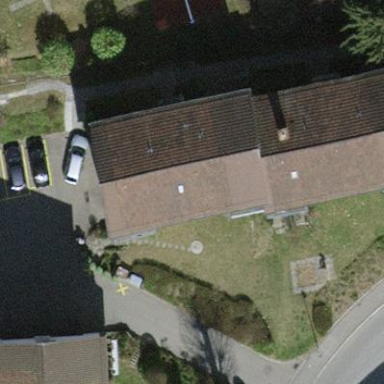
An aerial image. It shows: Building with tiled roof.